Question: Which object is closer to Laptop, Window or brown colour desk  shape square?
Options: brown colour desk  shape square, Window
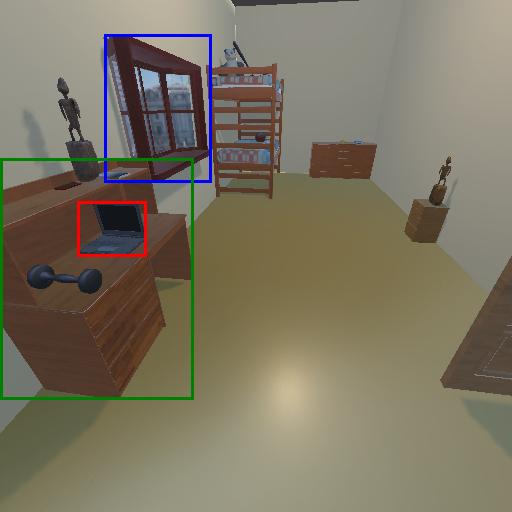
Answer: brown colour desk  shape square